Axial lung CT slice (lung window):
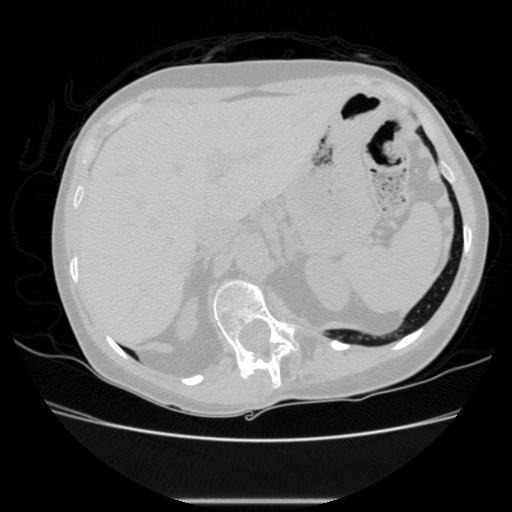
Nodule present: no